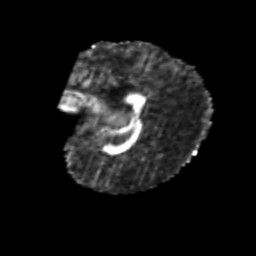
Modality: FA
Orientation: sagittal
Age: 6
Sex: female
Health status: healthy